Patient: sex M, age 19
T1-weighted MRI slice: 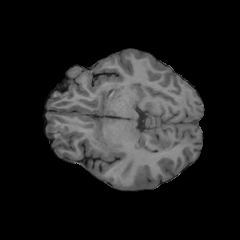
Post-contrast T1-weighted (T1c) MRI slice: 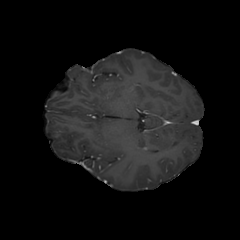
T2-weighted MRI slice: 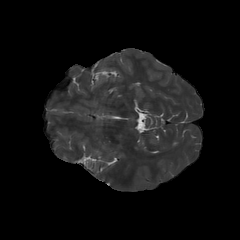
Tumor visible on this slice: no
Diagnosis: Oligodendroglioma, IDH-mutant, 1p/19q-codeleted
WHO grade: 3